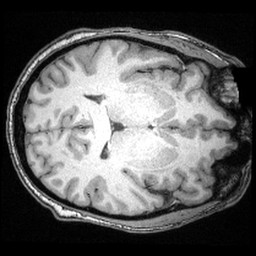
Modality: T1w
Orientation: axial
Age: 27
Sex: male
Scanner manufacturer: siemens
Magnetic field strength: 3 T
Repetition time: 2.4 s
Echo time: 0.00374 s